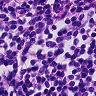
Metastatic tissue present: no